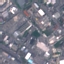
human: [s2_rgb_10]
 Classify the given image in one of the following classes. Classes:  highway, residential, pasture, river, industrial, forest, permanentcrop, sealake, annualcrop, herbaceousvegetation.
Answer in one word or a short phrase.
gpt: Industrial